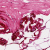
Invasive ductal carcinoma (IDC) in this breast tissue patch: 0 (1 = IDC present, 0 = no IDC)